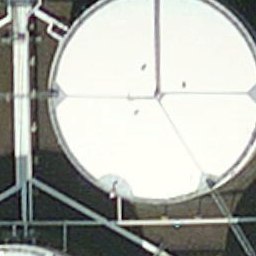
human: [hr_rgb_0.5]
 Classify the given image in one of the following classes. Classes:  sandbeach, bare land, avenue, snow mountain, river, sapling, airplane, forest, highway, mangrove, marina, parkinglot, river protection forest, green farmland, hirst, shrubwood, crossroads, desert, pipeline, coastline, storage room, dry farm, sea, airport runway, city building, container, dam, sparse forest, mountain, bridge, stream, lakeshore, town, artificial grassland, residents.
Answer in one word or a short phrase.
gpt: storage room